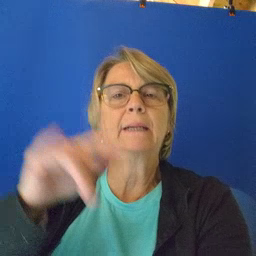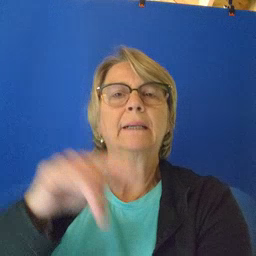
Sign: airplane